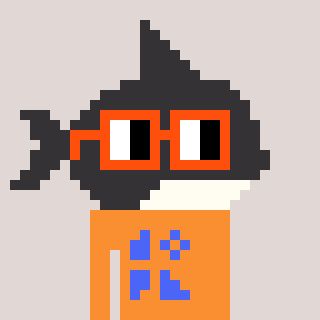
a pixel art character with square orange glasses, a orca-shaped head and a orange-colored body on a warm background